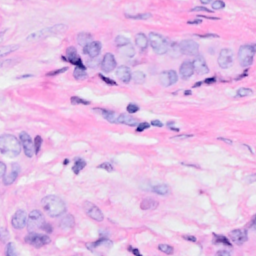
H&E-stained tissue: Breast